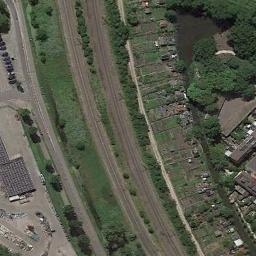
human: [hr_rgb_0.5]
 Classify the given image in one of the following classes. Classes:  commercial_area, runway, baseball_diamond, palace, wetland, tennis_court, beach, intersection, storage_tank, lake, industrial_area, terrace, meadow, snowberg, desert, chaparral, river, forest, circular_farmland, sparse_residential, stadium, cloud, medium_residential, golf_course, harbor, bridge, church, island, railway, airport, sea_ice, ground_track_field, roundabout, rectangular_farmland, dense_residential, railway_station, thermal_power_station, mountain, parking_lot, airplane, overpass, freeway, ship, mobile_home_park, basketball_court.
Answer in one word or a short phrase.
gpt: railway